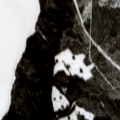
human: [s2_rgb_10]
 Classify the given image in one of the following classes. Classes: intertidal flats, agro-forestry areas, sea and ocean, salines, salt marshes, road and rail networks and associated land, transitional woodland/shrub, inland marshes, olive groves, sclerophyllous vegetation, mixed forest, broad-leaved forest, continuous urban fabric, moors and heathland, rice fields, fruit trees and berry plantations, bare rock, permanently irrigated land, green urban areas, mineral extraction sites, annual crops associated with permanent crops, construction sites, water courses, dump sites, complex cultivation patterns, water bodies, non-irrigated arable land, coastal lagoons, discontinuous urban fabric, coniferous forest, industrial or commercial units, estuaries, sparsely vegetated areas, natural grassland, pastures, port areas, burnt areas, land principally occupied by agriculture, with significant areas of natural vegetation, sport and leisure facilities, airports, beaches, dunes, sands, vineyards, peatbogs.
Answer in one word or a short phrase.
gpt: coniferous forest, mixed forest, water bodies